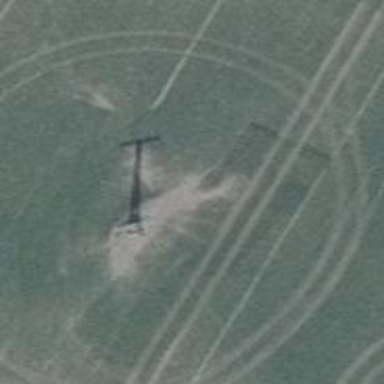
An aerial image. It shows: Power pole.